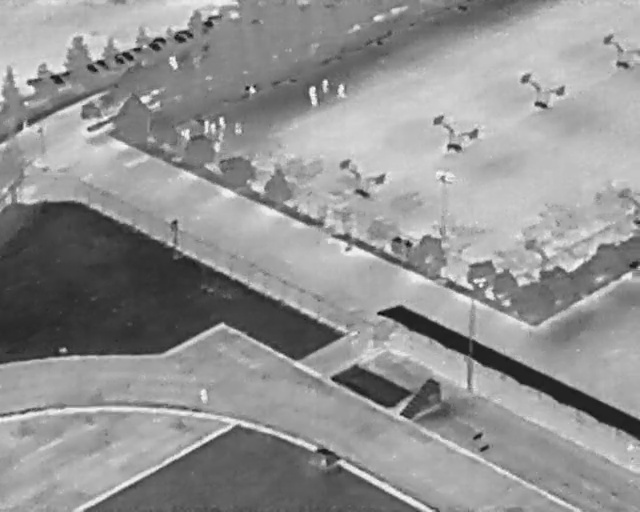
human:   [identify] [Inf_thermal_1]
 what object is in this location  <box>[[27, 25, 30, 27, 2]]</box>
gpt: <ref>1 small person at the top left</ref>